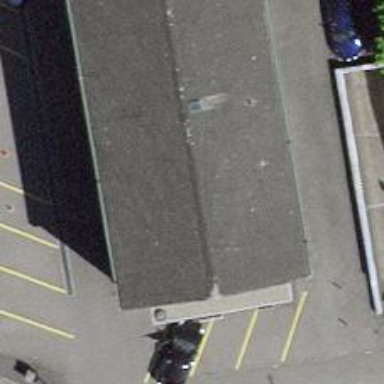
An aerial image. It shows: Shop that sells tires.